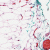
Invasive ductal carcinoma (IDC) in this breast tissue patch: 0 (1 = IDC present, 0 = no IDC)